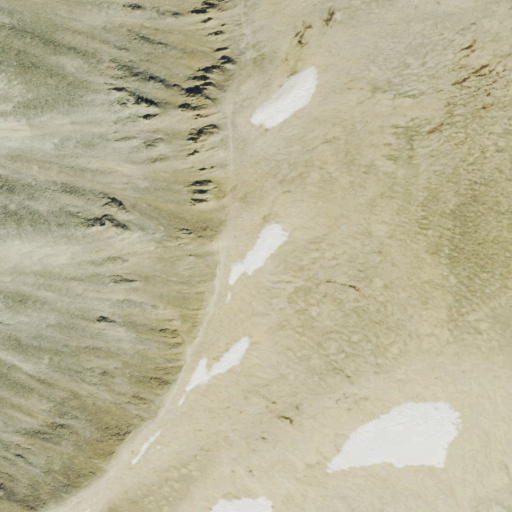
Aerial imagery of mountain in Colorado named Mount Sherman containing barren land, snow, grassland, and shrub